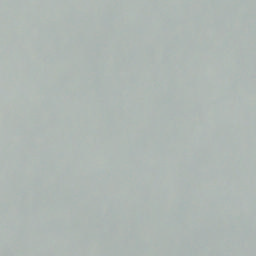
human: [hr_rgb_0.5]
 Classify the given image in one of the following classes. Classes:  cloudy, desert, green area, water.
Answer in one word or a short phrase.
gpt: cloudy